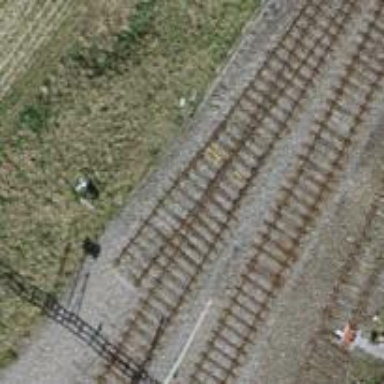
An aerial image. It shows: Abandoned railway yard with one track.